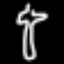
Label: squiggle